Question: I have a text heading which is white in color. I want to put an image instead of white color to the text. The Text is big enough to show the image which will be filled in.

This is what I basically want..
There's completely different background image behind the text and I want to fill in another image on the text.
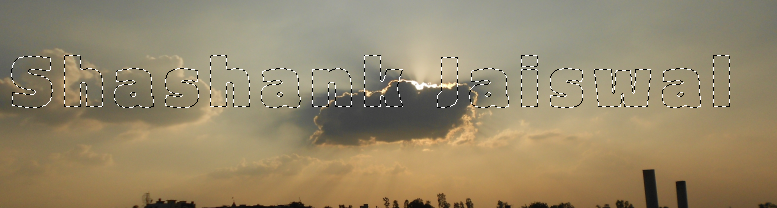
Answer: You need 'background-clip' to mask up the text. Here's the solution:
'''
<h1>Shashank Jaiswal</h1>
h1 {
font-family: Arial;
font-size: 5em;
text-align: center;
background-image: url(http://tn.clashot.com/thumbs/<PHONE>/58941884/thumb_w800.jpg);
-webkit-background-clip: text;
background-clip: text;
color: rgba(0,0,0,0);
}
'''
DEMO : <URL>